Question: How do I show or hide context menu items based on condition (For example, some item field value "True" or "False")? I'v added some custom actions for now (using features to add them), but would be nice to manipulate visibility of them.

I'm using WSS 3.0.
Thank you for response.
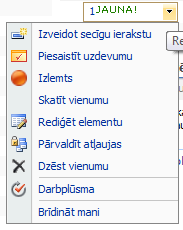
Answer: There is no Out of the Box option Provided by SharePoint / WSS 3.0 to dictate the Visiblity of the menu Item other than below items
1. Permission of the user on the Item (Add /Edit etc)
2. GroupID or as configured in the Feature of SharePoint
3. Status of the Items (Approved/Check In)
Two option you can try out is to do some Java Script hack using jQuery to control the MenuItem Visibility else use the SPGridView but in this case you will need to create a New Menu altogether and Adding of Menu Items using Feature is not possible.